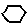
Label: hexagon